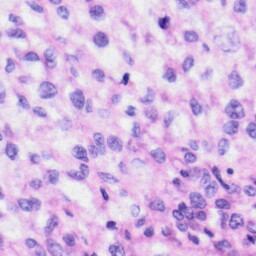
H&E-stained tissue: Liver